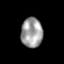
Tissue: skin
Cell type: Epithelial cells
Senescence score: 0.258
Nuclear area (px): 624
Mean DAPI intensity: 159.409